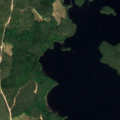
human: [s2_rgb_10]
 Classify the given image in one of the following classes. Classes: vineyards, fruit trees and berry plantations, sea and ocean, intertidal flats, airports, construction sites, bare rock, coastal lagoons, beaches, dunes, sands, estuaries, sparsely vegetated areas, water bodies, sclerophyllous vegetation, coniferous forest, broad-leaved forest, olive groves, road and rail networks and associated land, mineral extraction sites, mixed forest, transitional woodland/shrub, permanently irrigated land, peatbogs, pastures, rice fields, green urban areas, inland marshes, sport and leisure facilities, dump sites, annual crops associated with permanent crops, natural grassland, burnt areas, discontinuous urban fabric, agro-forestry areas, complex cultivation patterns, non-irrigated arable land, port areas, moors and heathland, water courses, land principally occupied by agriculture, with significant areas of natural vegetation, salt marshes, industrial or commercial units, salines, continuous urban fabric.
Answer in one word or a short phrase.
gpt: coniferous forest, transitional woodland/shrub, water bodies